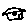
Label: house